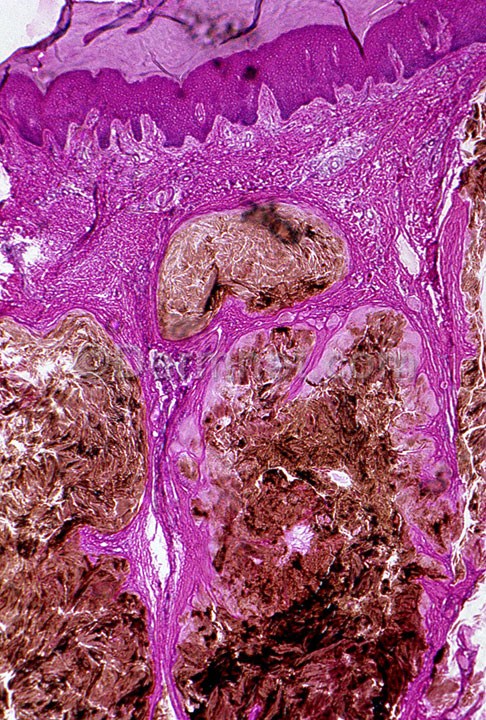
Disease: Systemic Disease